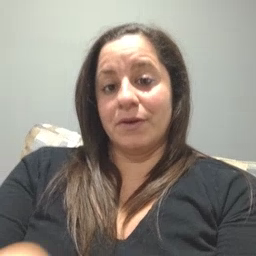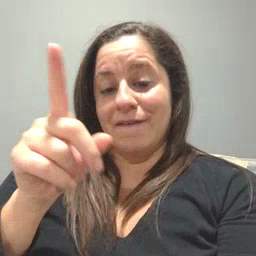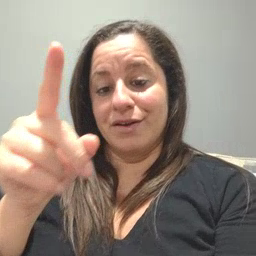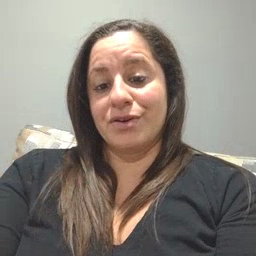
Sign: finger